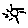
Label: sun